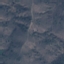
Land use / land cover: HerbaceousVegetation